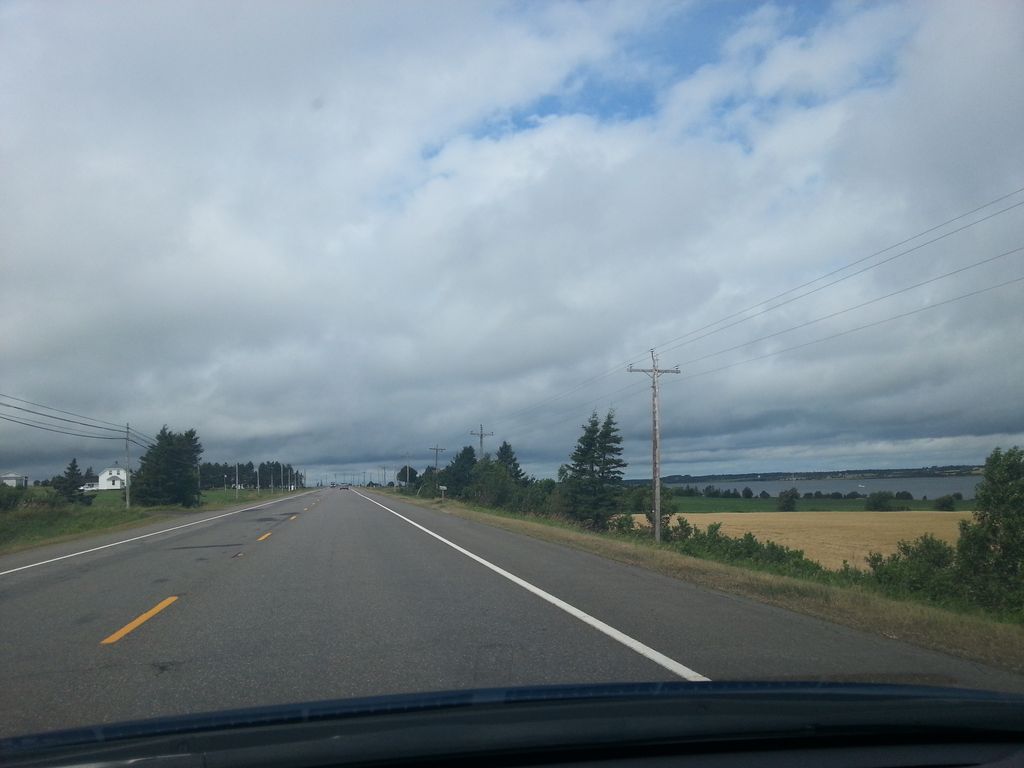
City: charlottetown